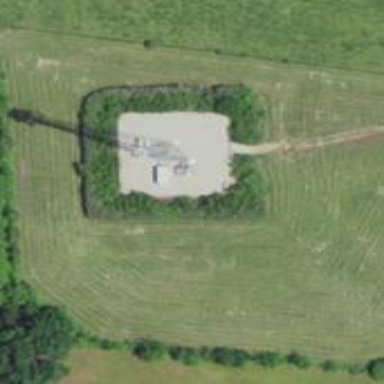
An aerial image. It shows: Communication mast tower.